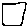
Label: square